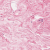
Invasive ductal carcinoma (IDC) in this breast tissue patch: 0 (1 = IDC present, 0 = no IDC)